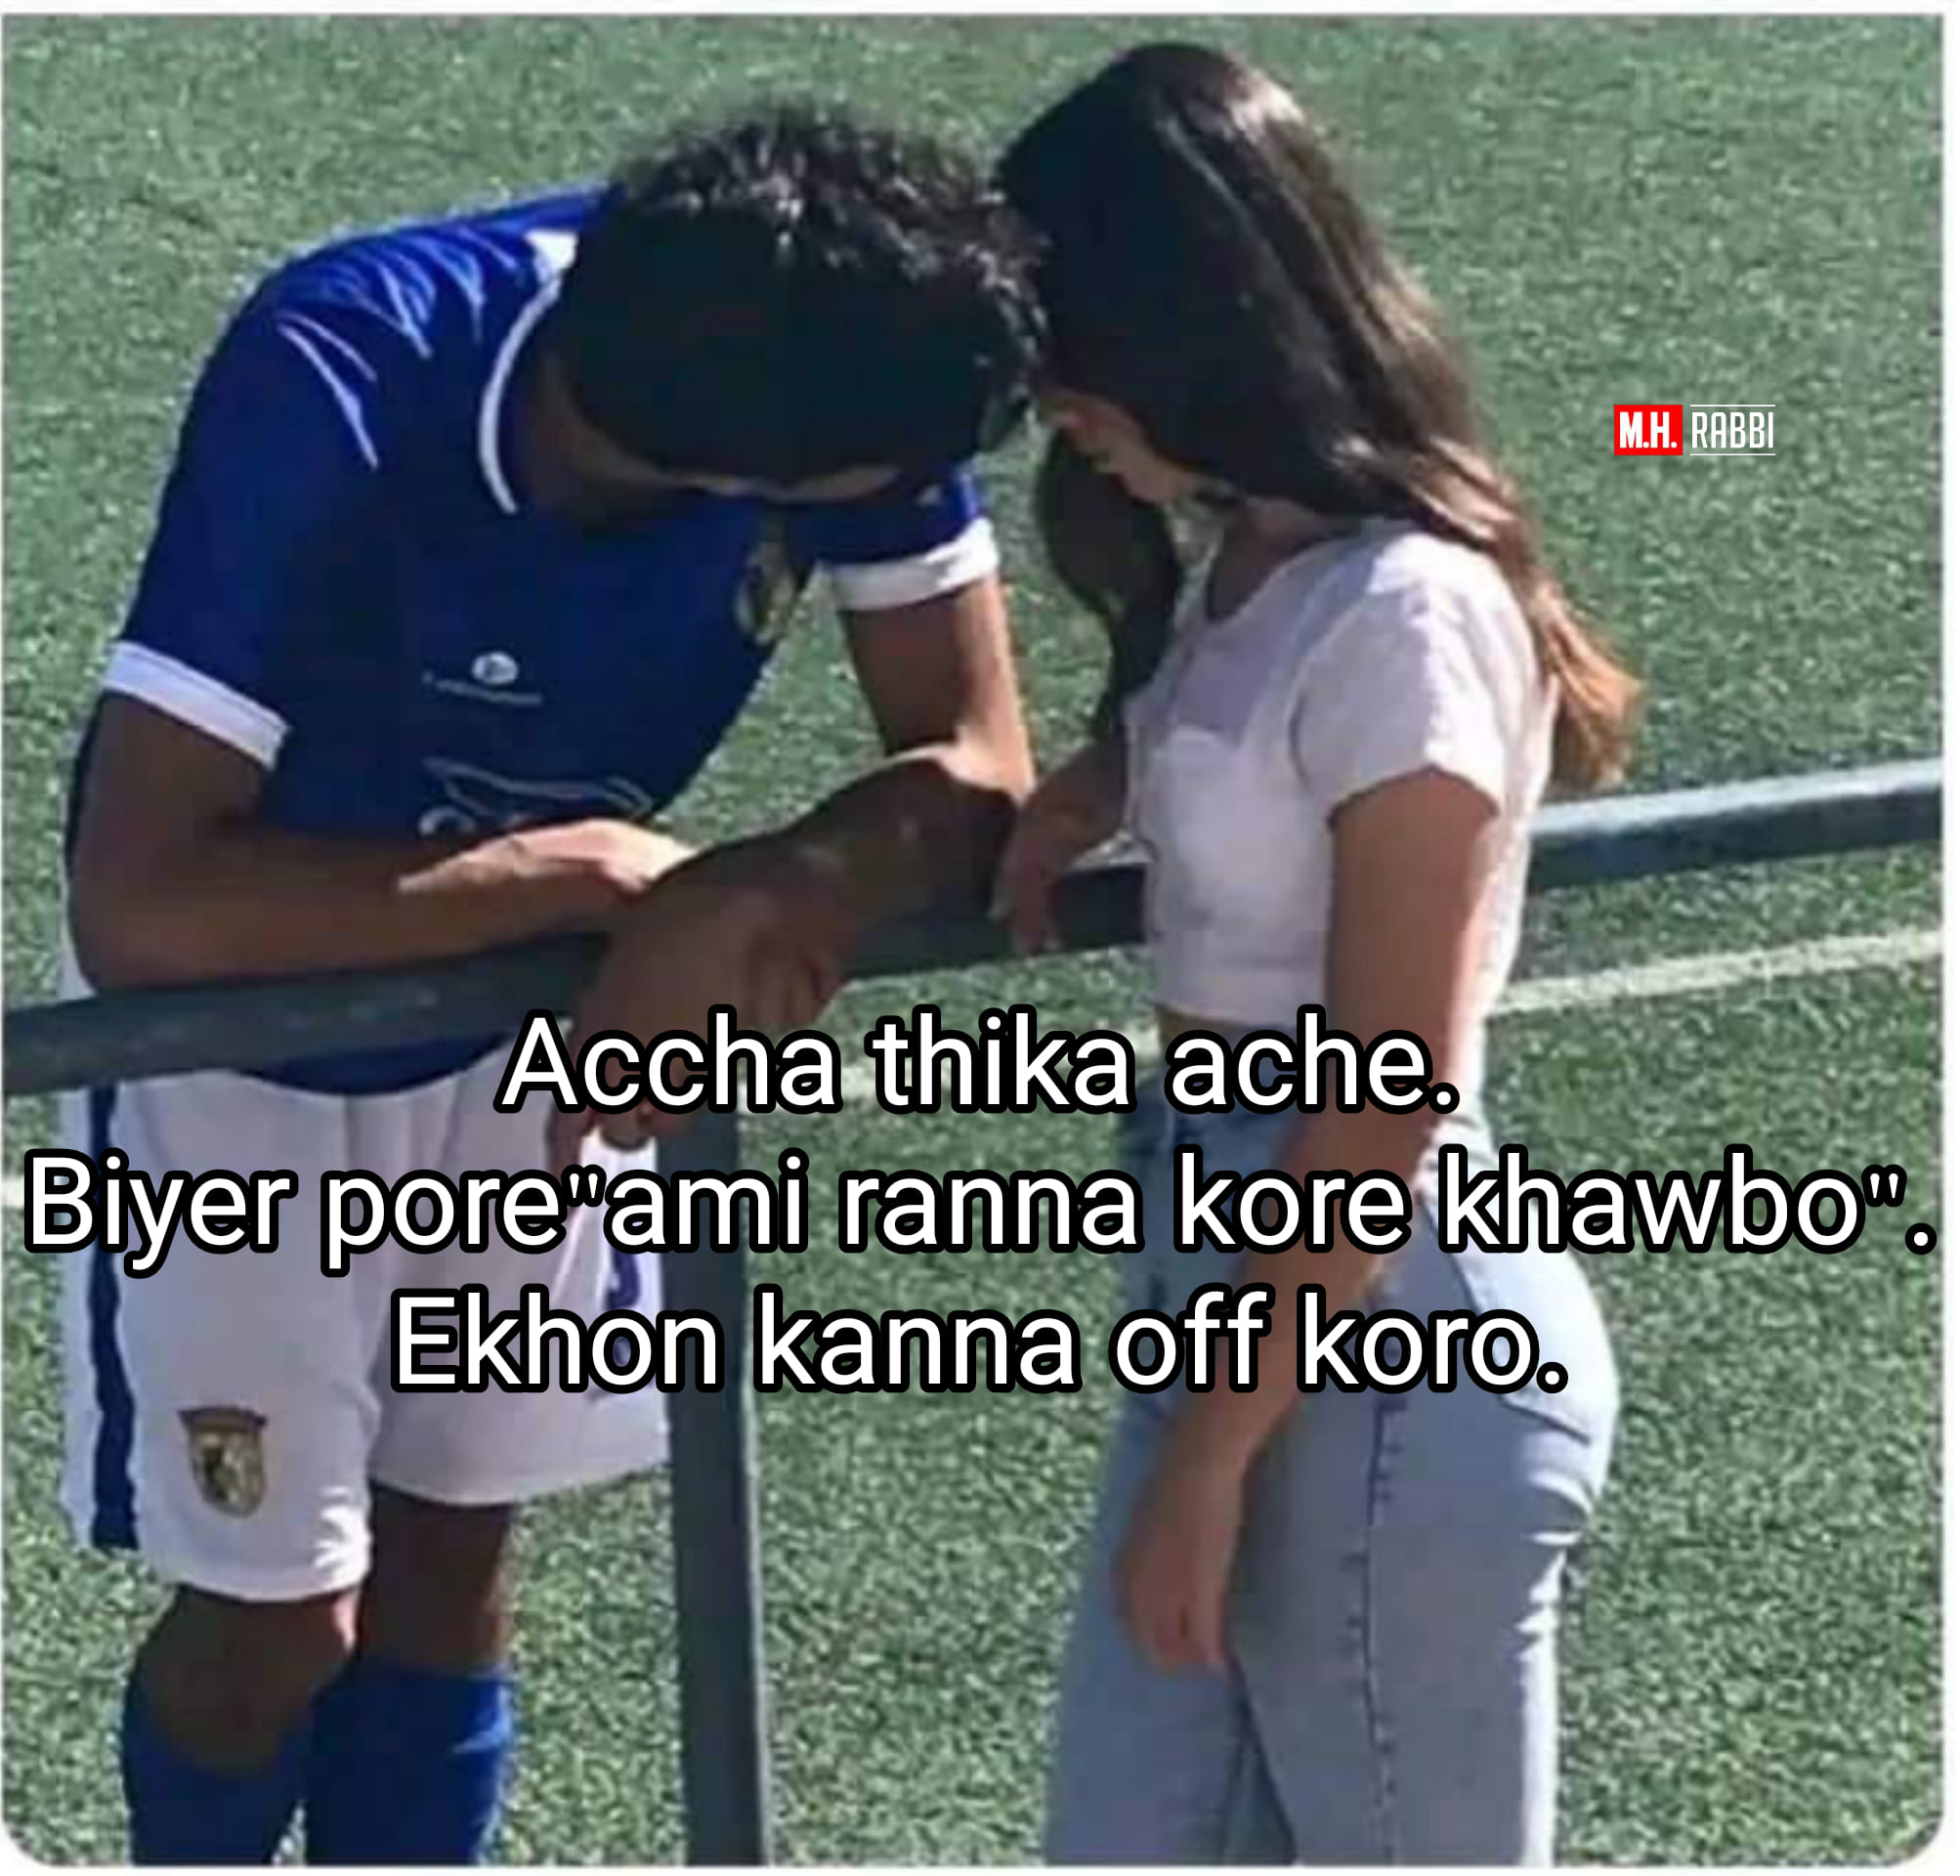
Caption: Accha thika ache. Biyer pore ami ranna kore khawbo"  Ekhon kanna off koro.
Label: non-hate